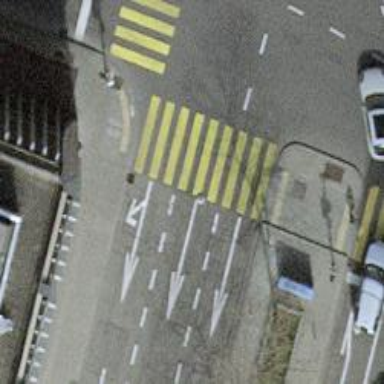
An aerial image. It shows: Asphalt footway with marked crossing equipped with traffic signals.